Field crop: maize
Growth stage: 2
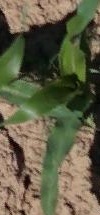
Species: maize